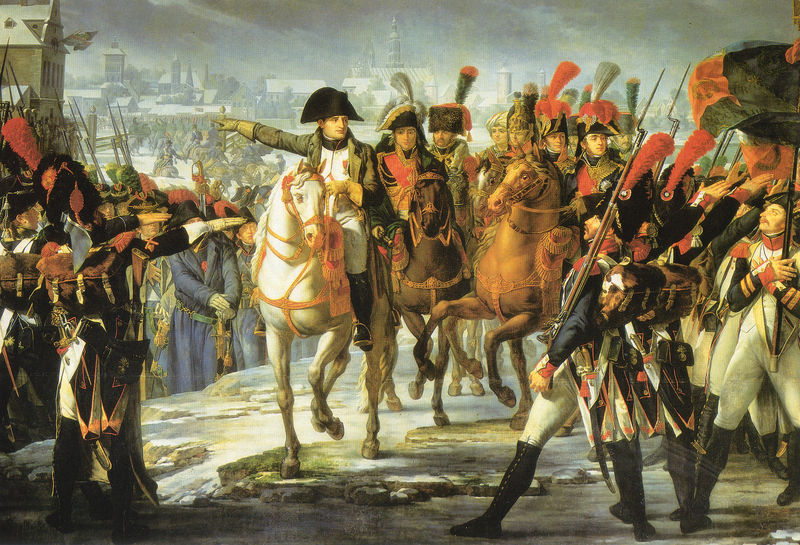
Titel: Napoléon harangue le deuxième corps de la Grande Armée sur le pont du Lech, à Augsbourg
Künstler: Pierre Gautherot
Standort: Versailles
Institution: Musée National du Château de Versailles et de Trianon
Schlagwörter: angriff, blau, dunkel, feder, gemälde, gewitter, himmel, kampf, schatten, wasser, weiß, wolken, gelb, grün, kirchturm, landschaft, ocker, sitzen, stadt, bewegung, braun, fenster, frankreich, geste, grau, handschuh, hell, hut, hüte, licht, männer, orange, paris, schwarz, strasse, zeichen, blick, eis, gebäude, gürtel, haus, rot, schnee, weg, beige, malerei, menge, mütze, mützen, arm, arme, band, federn, stein, steine, bild, gesten, portrait, öl, erde, häuser, kalt, hütte, kirche, sonne, boden, gold, mantel, pferd, pferde, reiter, turm, federbusch, hufe, reiten, steigbügel, zaumzeug, seitlich, fahnen, ort, zuschauer, fahne, hosen, gepäck, russland, zug, dorf, dächer, winter, franzosen, krieg, schlacht, kaiser, soldaten, france, redingote, streifen, lciht, zeigen, skyline, stadtansicht, village, türme, blanc, noir, militär, revolution, schwert, schwerter, säbel, uniform, uniformen, waffen, chapeau, soldat, reihe, moskau, napoleon, abzeichen, dreispitz, gestik, helm, orden, stiefel, anführer, armee, feldzug, heer, marsch, schimmel, hufen, photo, helme, beute, gewehr, kavalerie, kavallerie, ross, general, rouge, schnurr, historiengemälde, lanzen, artillerie, felsvorsprung, parade, salut, salutieren, heerführer, deuten, ranzen, rucksack, tornister, gewehre, empire, rösser, bänder, russen, russlandfeldzug, träger, peinture, gruß, marschieren, doigt, main, cheval, épée, chevaux, nuit, umahng, offiziere, nation, ville, perde, historisch, lager, bleu, kirhce, campagne, grüßen, coiffe, entrée, ordre, église, weisen, bajonett, reitend, massen, david, einmarsch, einzug, soldate, hiver, neige, fusil, plume, bajonette, bonaparte, drapeau, gros, cavalier, aufmarsch, histoire, allemagne, soldats, victoire, napoleonhut, bataille, bras, guerre, cavalerie, combat, weisung, handzeichen, brustband, gant, bonnet, fourrure, militaire, uniforme, russie, gleichschritt, rucksäcke, unrealistisch, federbüsche, unifrom, ours, fusils, antreten, bicorne, empereur, federbusc, garde, honneur, hussards, hüuser, impériale, marsc, maréchaux, napoléoniennes, triomphe, valmy, vheval, botte, signe, prusse, propagande, baionettes, tricorne, iéna, attaque, égise, napo, solda, iver, baillonette, bayonettes, fantassin, legion, bataillon, soldates, cheval blanc, sac à dos, cheval\, baïonnette, bayonnettes, ordonnée, rectiligne, grenadier, napoléon ier, napoléon premier, régiments, rance, doig, rucksäche